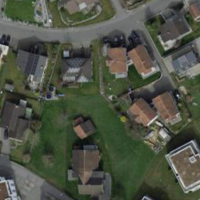
EUNIS habitat code: 54
Species observed at this site:
Astrantia major